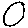
Label: circle